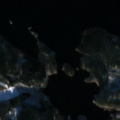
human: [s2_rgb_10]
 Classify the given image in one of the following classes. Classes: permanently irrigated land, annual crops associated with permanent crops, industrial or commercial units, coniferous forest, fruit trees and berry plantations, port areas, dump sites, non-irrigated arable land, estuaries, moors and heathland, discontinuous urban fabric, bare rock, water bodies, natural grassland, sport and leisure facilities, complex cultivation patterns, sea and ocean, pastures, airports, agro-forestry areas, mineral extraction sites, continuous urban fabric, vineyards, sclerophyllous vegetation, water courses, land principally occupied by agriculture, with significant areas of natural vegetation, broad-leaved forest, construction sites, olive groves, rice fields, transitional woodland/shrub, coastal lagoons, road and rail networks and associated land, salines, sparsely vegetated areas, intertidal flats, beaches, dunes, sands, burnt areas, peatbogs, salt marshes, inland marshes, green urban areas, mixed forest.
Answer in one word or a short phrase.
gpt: coniferous forest, mixed forest, water bodies